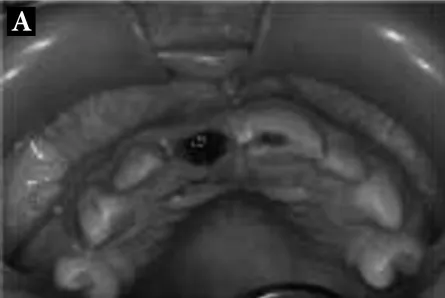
Intraoral examination.
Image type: radiology (mri)